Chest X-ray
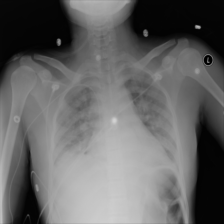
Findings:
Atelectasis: negative
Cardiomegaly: negative
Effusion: negative
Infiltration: positive
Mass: negative
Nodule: negative
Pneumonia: negative
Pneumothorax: negative
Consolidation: positive
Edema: negative
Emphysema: negative
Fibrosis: negative
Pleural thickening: negative
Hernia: negative